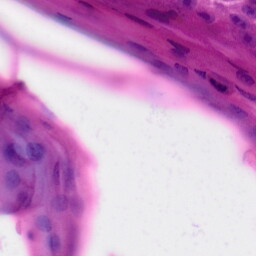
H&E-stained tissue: Skin